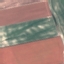
Land use / land cover class: AnnualCrop